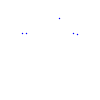
Particle: kaon